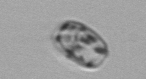
Label: Thalassiosira